Brain MRI, t2w sequence, axial 2D slice.
Patient: age 35, sex M, weight 95 kg, height 1.95 m
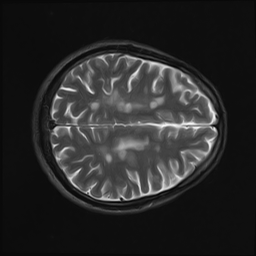